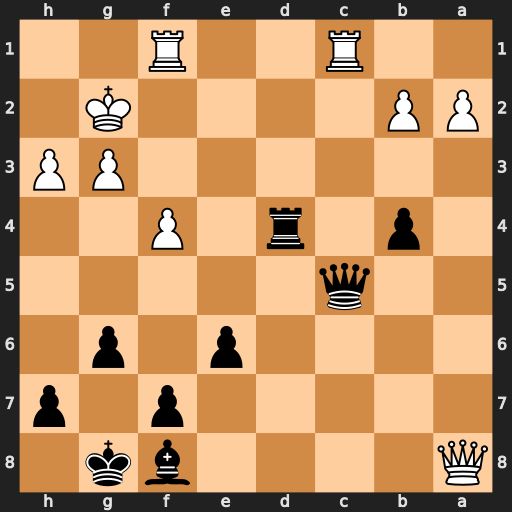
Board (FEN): Q4bk1/5p1p/4p1p1/2q5/1p1r1P2/6PP/PP4K1/2R2R2
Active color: b
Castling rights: -
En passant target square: -
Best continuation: Rd2+ Kh1 Qh5 Qg2 Rxg2